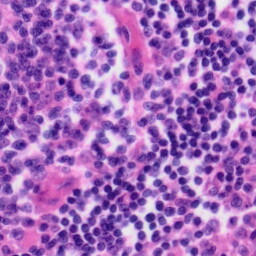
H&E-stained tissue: Tonsil